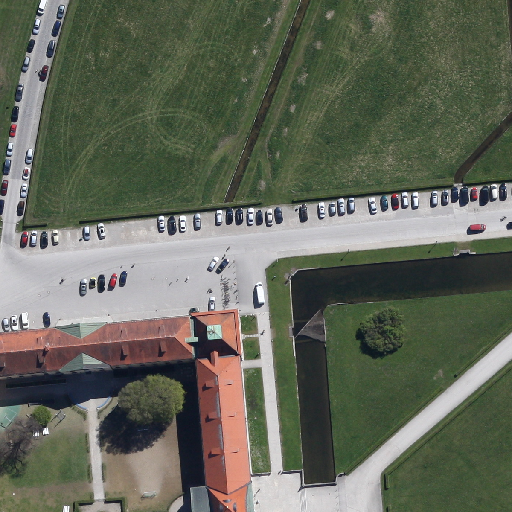
Referring expression: building along the road